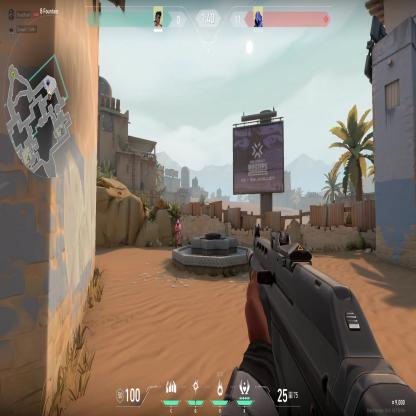
Label: enemy